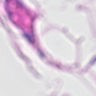
Metastatic tissue present: no